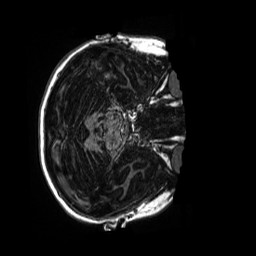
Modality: MP2RAGE
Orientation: axial
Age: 12
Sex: female
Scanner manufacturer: siemens
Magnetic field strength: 3 T
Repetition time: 4 s
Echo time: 0.00303 s